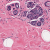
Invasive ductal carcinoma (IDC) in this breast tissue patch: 0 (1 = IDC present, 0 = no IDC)